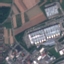
Label: Industrial